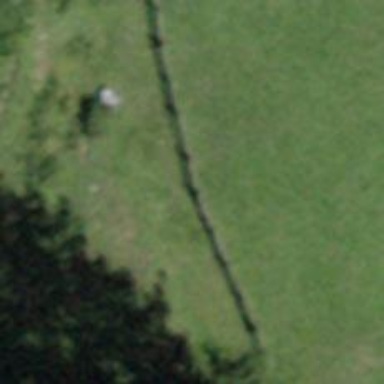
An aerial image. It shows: Wooden fence.